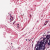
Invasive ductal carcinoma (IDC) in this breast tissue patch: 0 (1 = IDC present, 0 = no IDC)